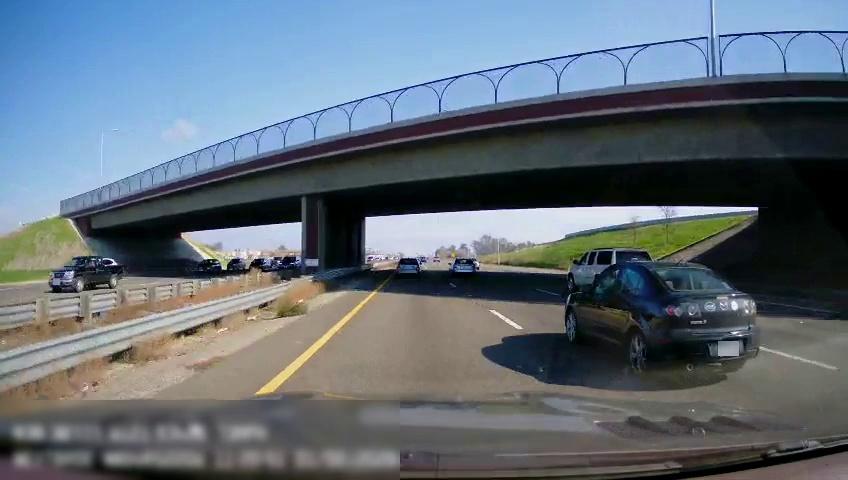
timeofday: Day
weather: Sunny
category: Drivable Space
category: Drivable Space
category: Vehicles | Car
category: Vehicles | SUV
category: Vehicles | Car
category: Vehicles | Car
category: Vehicles | Car
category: Vehicles | Truck
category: Vehicles | Car
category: Vehicles | Car
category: Vehicles | Car
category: Vehicles | Car
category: Vehicles | SUV
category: Vehicles | SUV
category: Lanes | Current Lane
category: Lanes | Current Lane
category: Lanes | Alternate Lane
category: Lanes | Alternate Lane
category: Lanes | Alternate Lane
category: Lanes | Opposite Lane